Question: What calculation tool is there?
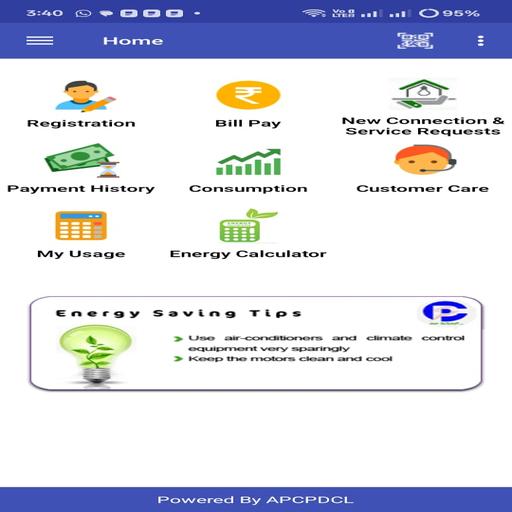
Answer:  Energy Calculator